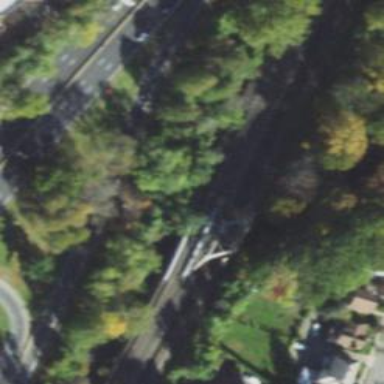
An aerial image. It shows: Railway bridge with electrified rail tracks.